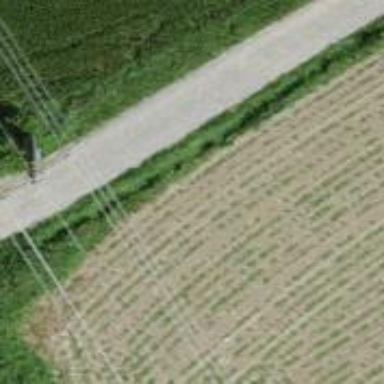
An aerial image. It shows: Concrete power pole.